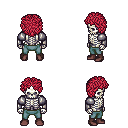
a pixel art fantasy rpg character, male body template, skeleton, steel arm armor, teal pants, ruby red curly afro hairstyle, maroon shoes, four views (front, back, left, right), 2x2 character sprite sheet, small pixel art, hard edges, no anti-aliasing